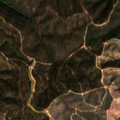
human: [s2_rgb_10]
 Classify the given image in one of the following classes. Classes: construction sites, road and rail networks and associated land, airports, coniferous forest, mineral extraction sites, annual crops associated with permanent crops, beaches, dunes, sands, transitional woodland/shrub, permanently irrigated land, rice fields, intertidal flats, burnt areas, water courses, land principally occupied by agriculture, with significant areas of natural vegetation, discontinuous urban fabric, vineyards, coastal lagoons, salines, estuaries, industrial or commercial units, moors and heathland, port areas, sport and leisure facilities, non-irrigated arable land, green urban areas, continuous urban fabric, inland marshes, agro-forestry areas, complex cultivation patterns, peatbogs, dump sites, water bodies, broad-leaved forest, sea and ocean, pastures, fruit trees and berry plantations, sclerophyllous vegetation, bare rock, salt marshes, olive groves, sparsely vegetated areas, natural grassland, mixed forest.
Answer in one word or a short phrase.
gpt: broad-leaved forest, transitional woodland/shrub